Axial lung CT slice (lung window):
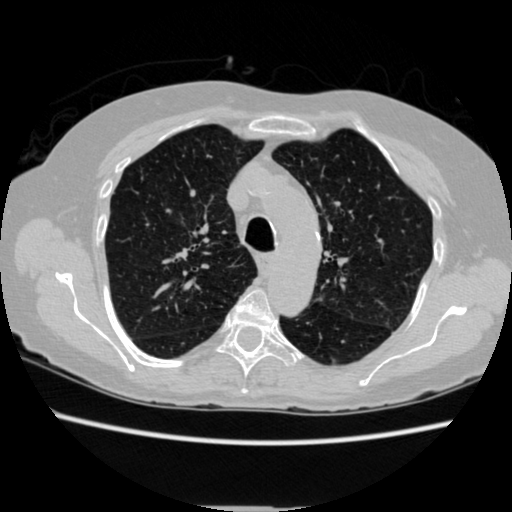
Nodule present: no